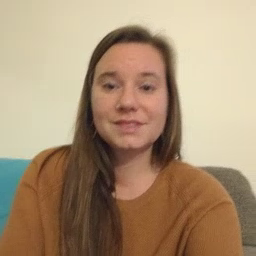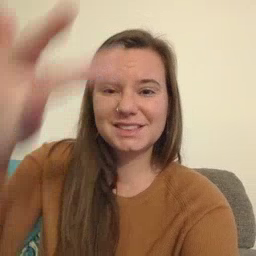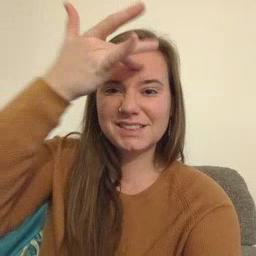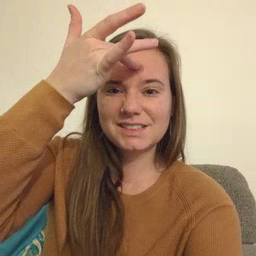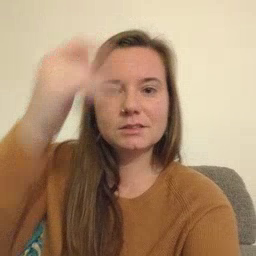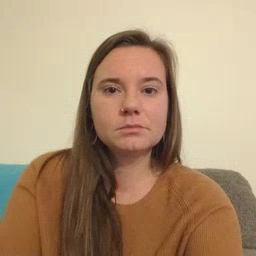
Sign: sick